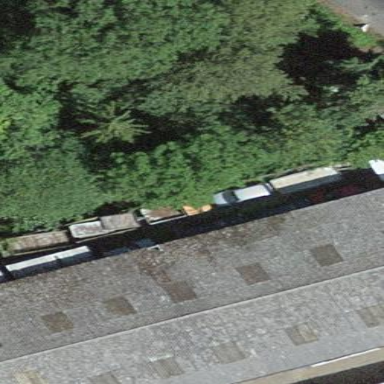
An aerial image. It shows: Building with tiled roof.